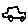
Label: car